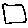
Label: square